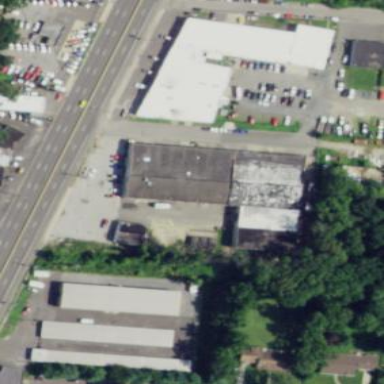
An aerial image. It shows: Commercial building.